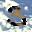
Label: 3